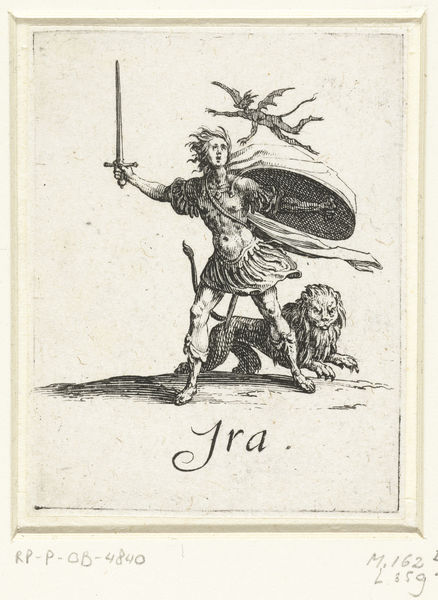
Titel: Woede
Künstler: Jacques Callot
Standort: Amsterdam
Institution: Rijksmuseum
Schlagwörter: kampf, kämpfer, mann, umhang, weiß, sand, brust, frau, grau, schwarz, zeichnung, tier, boden, mantel, mähne, schrift, grafik, muskeln, bauch, bauchnabel, katze, schild, druck, schwarzweiss, druckgrafik, radierung, stich, illustration, schwert, soldat, waffe, fliegend, allegorie, dämon, ritter, rüstung, buchseite, römer, verteidiger, jüngling, teufel, krieger, heiliger, löwe, kupferstich, grieche, zorn, unwesen, ungeheuer, drachen, drache, monster, wehend, schert, garfik, ira, 4840, when, rozeichnung